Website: home-depot
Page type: delivery-shipping
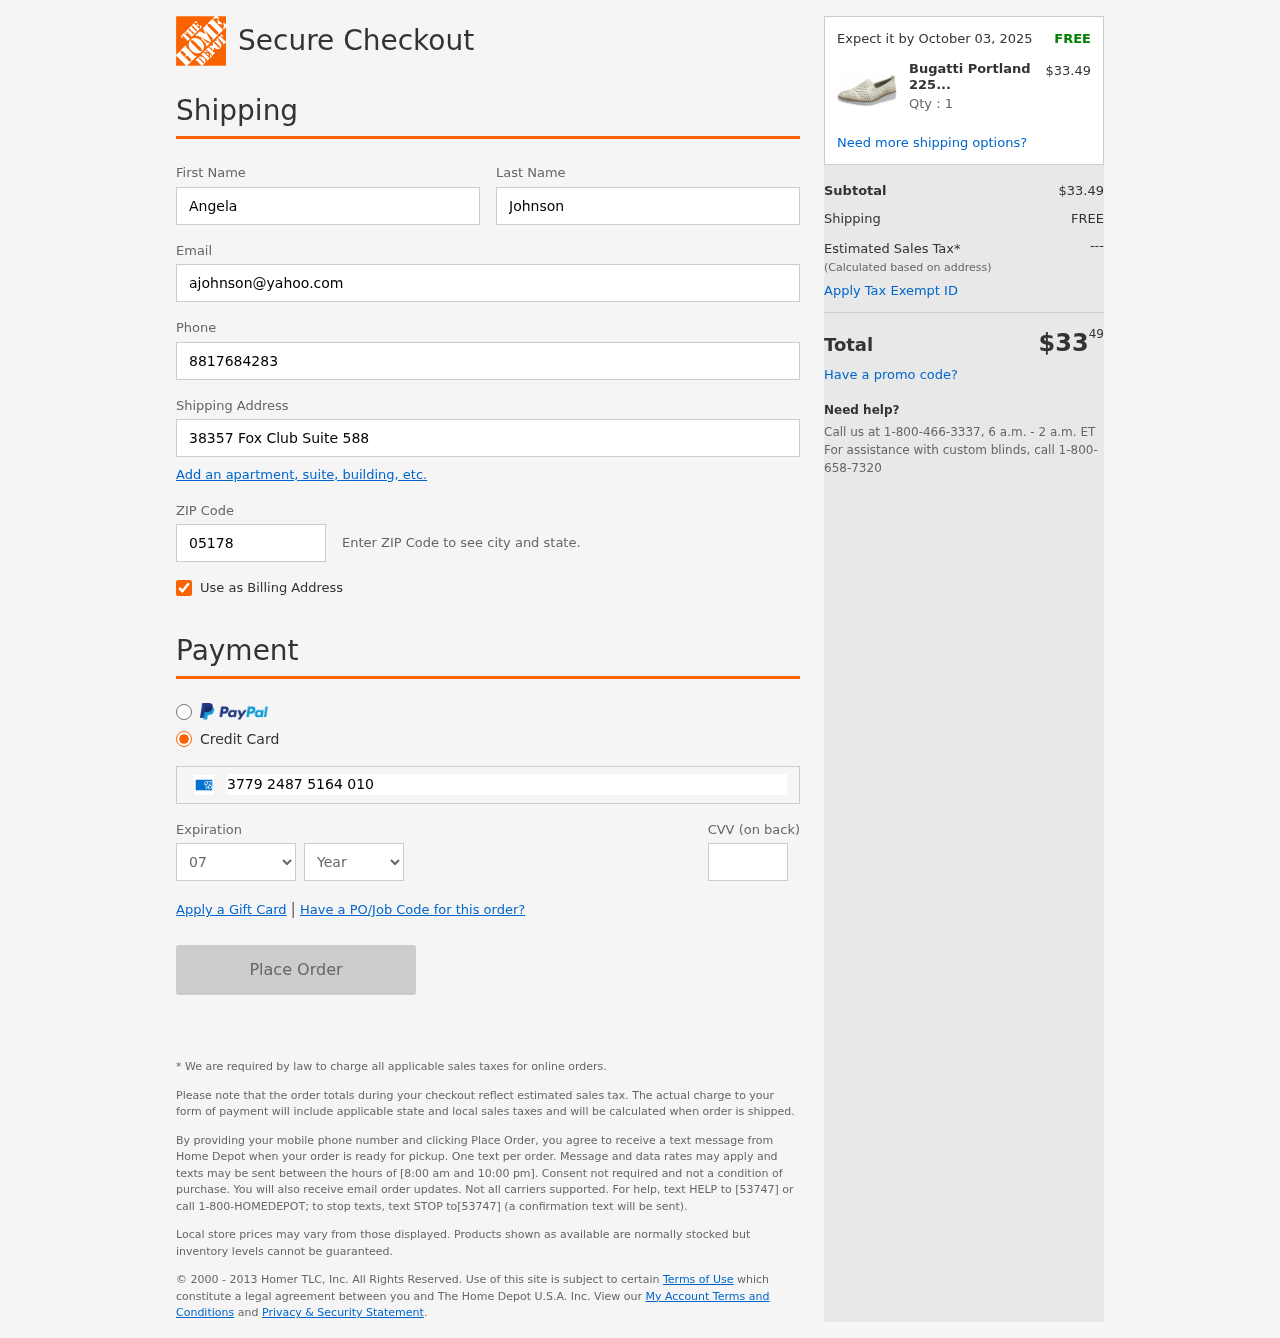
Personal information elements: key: PII_CARD_CVV
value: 8538
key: PII_CARD_EXPIRY_MONTH
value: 07
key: PII_CARD_EXPIRY_YEAR
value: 26
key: PII_CARD_NUMBER
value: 3779 2487 5164 010
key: PII_EMAIL
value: ajohnson@yahoo.com
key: PII_FIRSTNAME
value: Angela
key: PII_LASTNAME
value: Johnson
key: PII_PHONE
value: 8817684283
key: PII_POSTCODE
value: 05178
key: PII_STREET
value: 38357 Fox Club Suite 588
Product elements: key: PRODUCT1_NAME
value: Bugatti Portland 2250076 Loafers, (Puder 74), 5 UK
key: PRODUCT1_PRICE
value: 33.49
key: PRODUCT1_QUANTITY
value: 1
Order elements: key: ORDER_DELIVERY_DATE
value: Expect it by October 03, 2025
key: ORDER_SUBTOTAL
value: $33.49
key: ORDER_SHIPPING_COST
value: FREE
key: ORDER_TOTAL
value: $3349